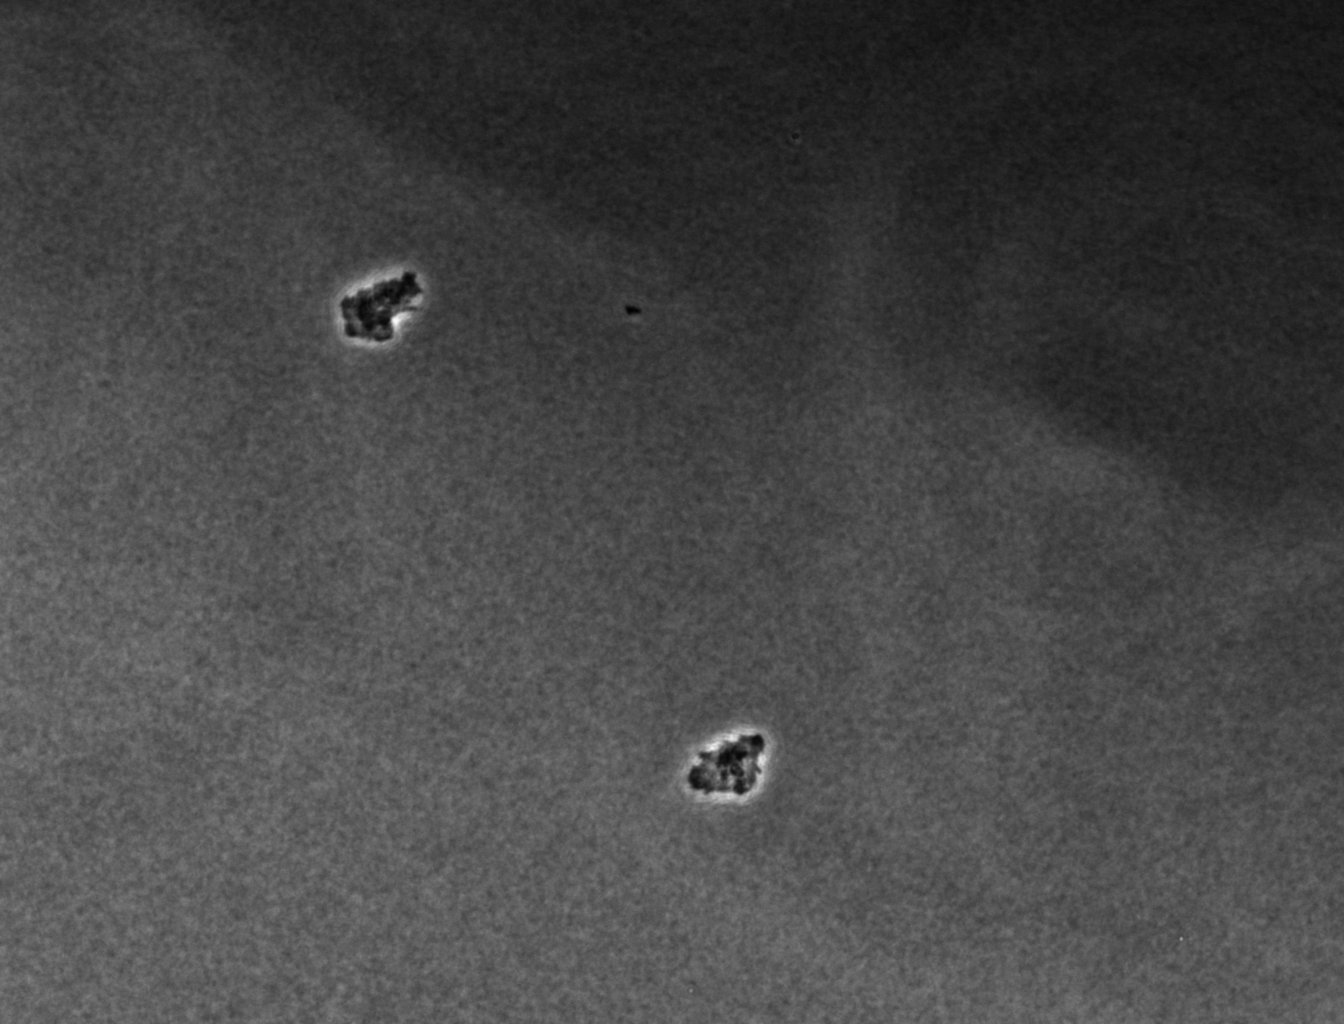
various_fewshot